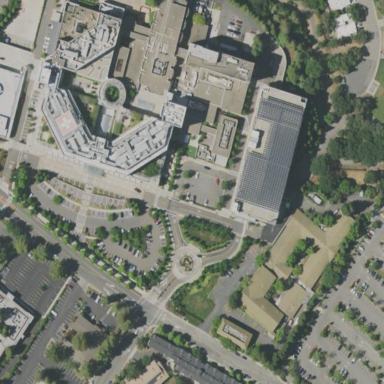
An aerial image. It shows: Hospital building.